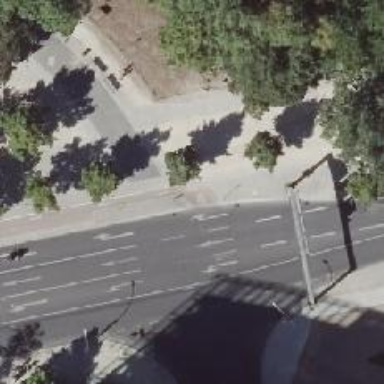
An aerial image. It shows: Asphalt cycleway with unmarked crossing.